Brain MRI, t2w sequence, axial 2D slice.
Patient: age 26, sex F, weight 90 kg, height 1.9 m
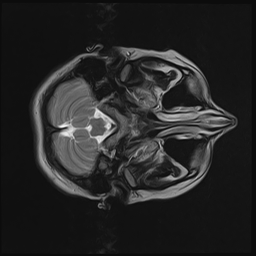